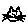
Label: cat